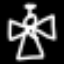
Label: angel